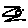
Label: zigzag